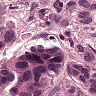
Metastatic tissue present: yes